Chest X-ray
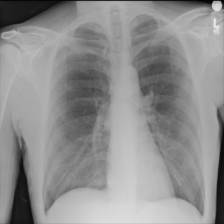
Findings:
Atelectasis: negative
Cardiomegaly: negative
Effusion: negative
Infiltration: negative
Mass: negative
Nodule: negative
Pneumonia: negative
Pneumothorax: negative
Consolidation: negative
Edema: negative
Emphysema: negative
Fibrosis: negative
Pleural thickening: negative
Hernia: negative